Question: I'm using radchart,in the chart i'm able to show 4 series and in that one of the series is line as the value will be same for each x axis value.Now i want to hide the all ItemLabel except one ItemLabel i.e showing the item label at last x axis value,is there any way to show only one ItemLabel for the series.

FYI,
Series colored green to show the only one itemlabel at last is there any possiblity.
Thanks in Advance.
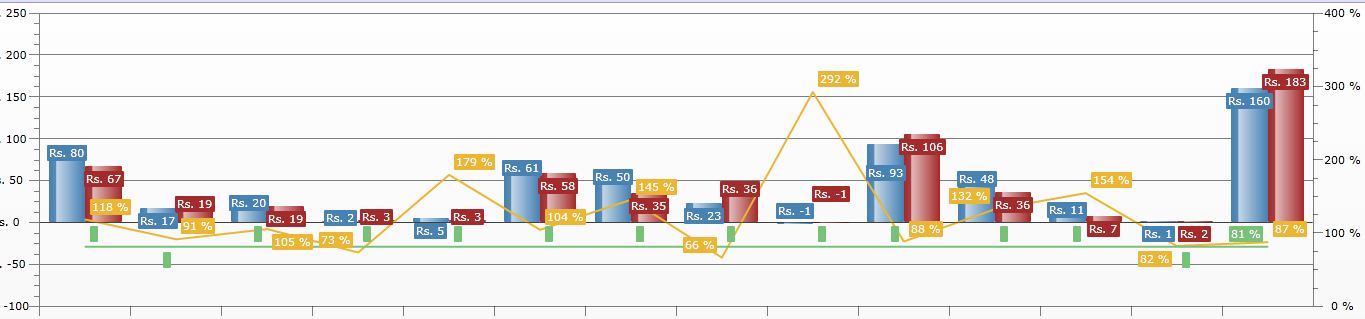
Answer: After Posting this question in telerik they provided me the solution.
<URL>